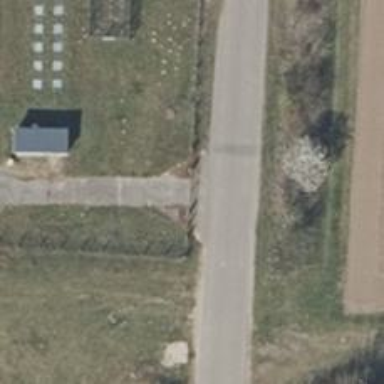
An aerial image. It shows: Unclassified road.